Question: I'd like to prepare some statistics for my boss. The flat style of matplotlib bar chart would make them look cheap for those used to Excel charts, although for clarity, using styles like this probably should be avoided.
I'm not that far away, but I don't get how to give the right thickness of the bars:
'''
from mpl_toolkits.mplot3d import Axes3D
import matplotlib.pyplot as plt
import numpy as np
row = [0, 0, 0, 22, 0, 0, 4, 16, 2, 0, 4, 4, 12, 26]
length = len(row)
fig = plt.figure()
ax = fig.add_subplot(111, projection='3d')
x = np.arange(length)
y = np.zeros(14)
z = np.array(row)
width = 0.8
ax.bar3d(x, y, [0]*length, 0.5, 0.001, z)
ax.set_xticks(x + width/2)
ax.set_xticklabels(titles[2:], rotation=90)
ax.set_yticks(y)
ax.set_zlabel('count')
plt.show()
'''
Result:
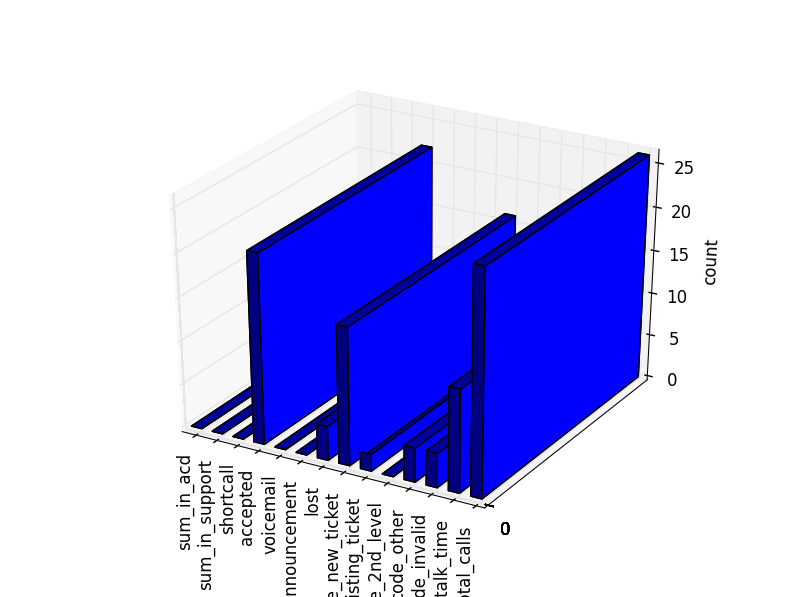
Answer: The thickness of the bars are set by the 'dx, dy' arguments in 'ax.bar3d' for which you have the values '0.5, 0.001'. The issue, as I'm sure you noticed is that changing 'dy' will change the length of the bar (in your case the untitled axis), but matplotlib helpfully rescales the y axis so the data fills it. This makes it look strange (I am assuming this is the problem, sorry if it isn't).
To remedy this you could set the y limits using 'ax.set_ylim(0, 0.002)' (basically your y values go from 0->0.001). If you change either 'dy' or the value of y given to 'bar3d' which is currently 0, then you will need to update the limits accordingly.
Example:
'''
from mpl_toolkits.mplot3d import Axes3D
import matplotlib.pyplot as plt
import numpy as np
row = [0, 0, 0, 22, 0, 0, 4, 16, 2, 0, 4, 4, 12, 26]
length = len(row)
fig = plt.figure()
ax = fig.add_subplot(111, projection='3d')
ax.bar3d(range(length), [0]*length, [0]*length, 0.5, 0.001, row)
ax.set_ylim(-0.005, 0.005)
plt.show()
'''